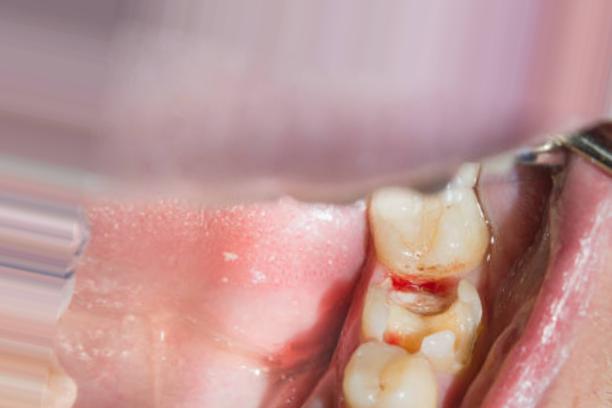
Condition: Caries